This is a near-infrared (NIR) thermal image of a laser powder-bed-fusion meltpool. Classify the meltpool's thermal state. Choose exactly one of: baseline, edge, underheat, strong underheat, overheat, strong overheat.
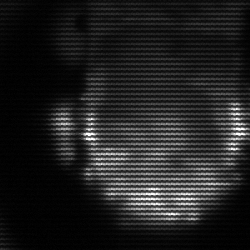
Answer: baseline